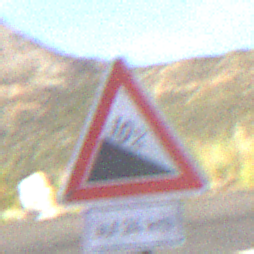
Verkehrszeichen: Gefaelle10
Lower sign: LaengeEinerStrecke6
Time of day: MorningAfternoon
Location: Outdoor (RoadRail)
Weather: PartlyCloudy
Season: NotSpecified
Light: Natural